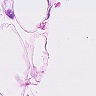
Metastatic tissue present: no